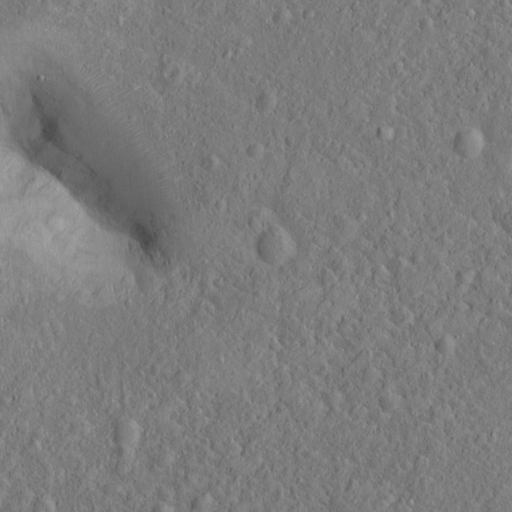
Classes present: Background, Cone